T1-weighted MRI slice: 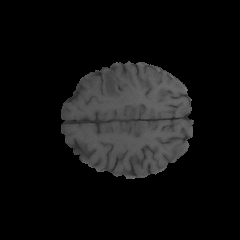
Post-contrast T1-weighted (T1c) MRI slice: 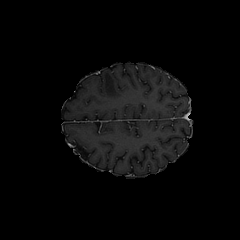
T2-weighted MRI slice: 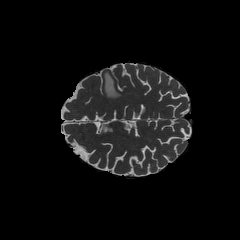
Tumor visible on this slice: yes